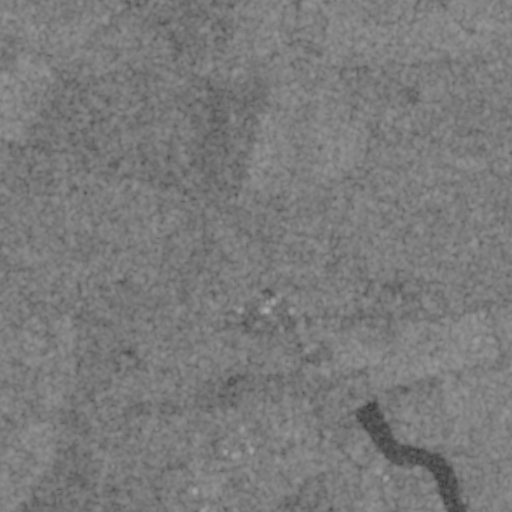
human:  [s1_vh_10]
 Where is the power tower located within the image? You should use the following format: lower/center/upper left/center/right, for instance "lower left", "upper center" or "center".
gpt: The power tower is located in the upper right of the image.
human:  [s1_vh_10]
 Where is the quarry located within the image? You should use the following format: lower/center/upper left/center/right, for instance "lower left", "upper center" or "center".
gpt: The quarry is located in the lower right of the image.
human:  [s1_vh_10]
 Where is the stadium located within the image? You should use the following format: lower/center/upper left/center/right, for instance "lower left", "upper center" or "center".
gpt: The stadium is located in the center right of the image.
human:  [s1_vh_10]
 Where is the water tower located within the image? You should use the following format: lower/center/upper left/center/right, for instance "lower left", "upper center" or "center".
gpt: The water tower is located in the center right of the image.
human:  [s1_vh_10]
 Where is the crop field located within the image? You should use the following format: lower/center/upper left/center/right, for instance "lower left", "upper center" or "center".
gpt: There is no crop field in the image.

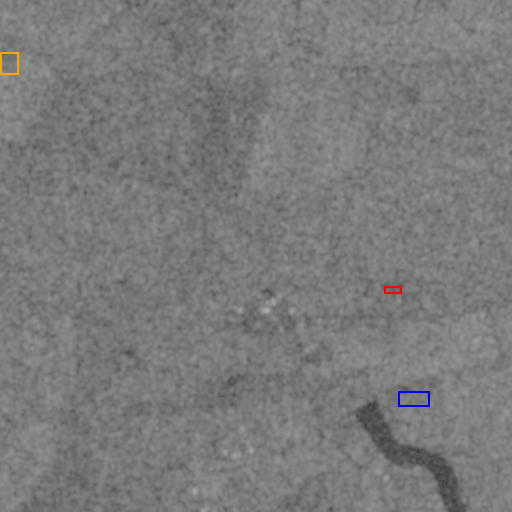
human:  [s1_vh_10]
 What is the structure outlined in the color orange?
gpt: The structure outlined in orange is a park.
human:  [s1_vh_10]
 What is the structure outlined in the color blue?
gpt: The structure outlined in blue is a quarry.
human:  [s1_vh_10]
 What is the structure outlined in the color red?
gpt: The structure outlined in red is a stadium.
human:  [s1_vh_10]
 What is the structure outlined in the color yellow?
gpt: There is no yellow outline.